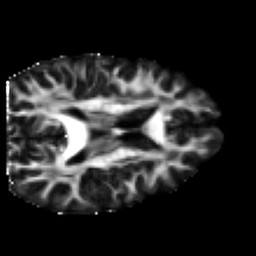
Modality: FA
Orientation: axial
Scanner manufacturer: ge
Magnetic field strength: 3 T
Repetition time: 7.98 s
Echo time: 0.0701 s